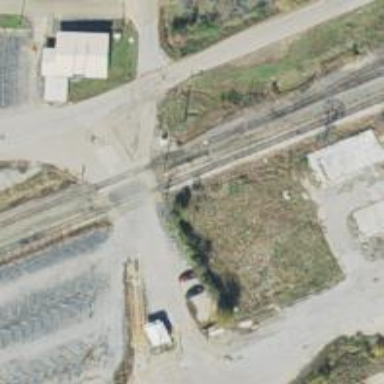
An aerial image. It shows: Rail spur service.